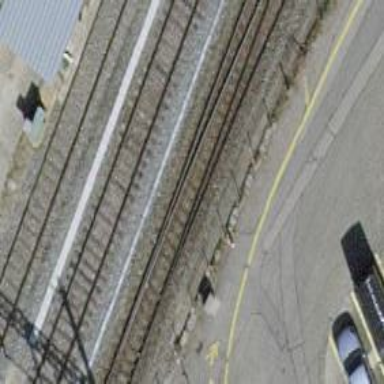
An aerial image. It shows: Railway switch.